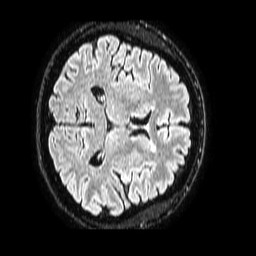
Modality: FLAIR
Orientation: axial
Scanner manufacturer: philips
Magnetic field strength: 1.5 T
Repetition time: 4.8 s
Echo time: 0.3 s